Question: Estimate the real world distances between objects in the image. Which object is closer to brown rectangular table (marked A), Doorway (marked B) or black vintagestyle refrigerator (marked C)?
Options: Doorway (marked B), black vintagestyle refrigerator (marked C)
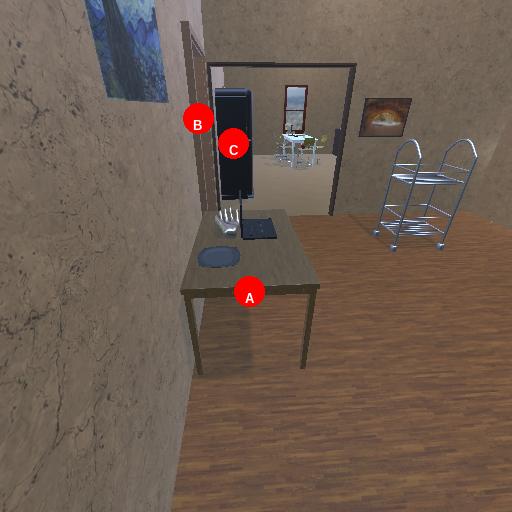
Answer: Doorway (marked B)